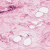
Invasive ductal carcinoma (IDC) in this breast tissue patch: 0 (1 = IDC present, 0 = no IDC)